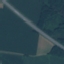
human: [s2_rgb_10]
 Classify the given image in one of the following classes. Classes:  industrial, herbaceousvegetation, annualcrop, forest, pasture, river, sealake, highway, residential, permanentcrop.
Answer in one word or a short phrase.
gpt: Highway